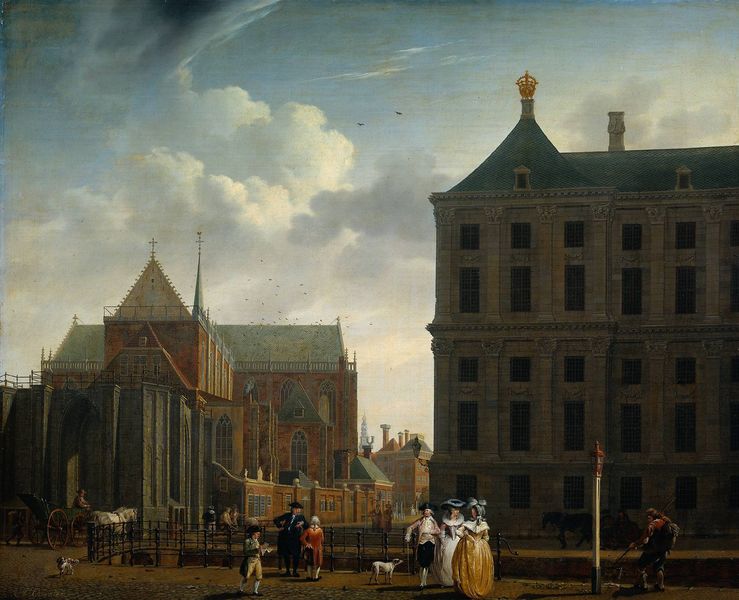
Titel: Die Nieuwe Kerk und die Rückseite des Rathauses in Amsterdam
Künstler: Isaak Ouwater
Standort: Amsterdam
Institution: Rijksmuseum
Schlagwörter: blau, dunkel, gemälde, gruppe, himmel, mann, schatten, weiß, wolken, fluss, frauen, gelb, grün, landschaft, menschen, ocker, stadt, braun, damen, fenster, frau, grau, hell, hut, hüte, kleid, kleider, laterne, licht, männer, schwarz, strasse, säule, säulen, dach, dame, gebäude, haus, hund, hunde, rot, schloss, tiere, weg, wolke, beige, gespräch, leute, architektur, barock, kleidung, herr, holland, niederlande, öl, gracht, häuser, vögel, brücke, kanal, kirche, rauch, dunkelheit, gewand, gold, realismus, drei, kind, klassizismus, personen, rokkoko, gotik, kontrast, krone, kamin, kinder, pferd, pferde, schornstein, turm, schiff, fassade, gasse, pflaster, vedute, jungen, dächer, giebel, farbe, klein, hof, kutsche, platz, arbeiter, wagen, blue, church, hat, lamp, men, palace, people, red, white, women, black, dress, gossip, gray, lady, modern, painting, spitz, windows, gown, robe, servant, brown, geländer, junge, zinnen, stadtansicht, gerüst, knabe, kreuz, palast, dom, spaziergang, groß, wolkig, bürgertum, spazierstock, ölmalerei, schimmel, kathedrale, sims, kirchenschiff, gotisch, clouds, horses, man, sky, stone, mittelalter, building, house, orange, abbey, roof, roofs, street, menschengruppe, etagen, boy, ribbon, light, view, stockwerke, shadow, bonnet, dog, dogs, hats, birds, cross, bauten, gaslaterne, kicrhe, lanzettfenster, mietshaus, sakralbau, stadtplatz, tunnel, fence, town, baustelle, city, day, family, cathedral, walls, kirchenbau, buildings, gothic, käfige, carriage, horse, cane, veduten, delft, goat, chimney, verhangen, stadtleben, peopl, coach, middle ages, pole, finial, wig, wheels, tile, markplatz, crosses, wealthy, wigs, peaple, post, marketplace, spires, 18. jahrhundert, 17. jahrhundert, laborer, workmen, railings, daylife, bords, beklommenheit, beschwerlichkeit, volluminös